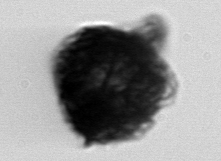
Label: Gonyaulax